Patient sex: M
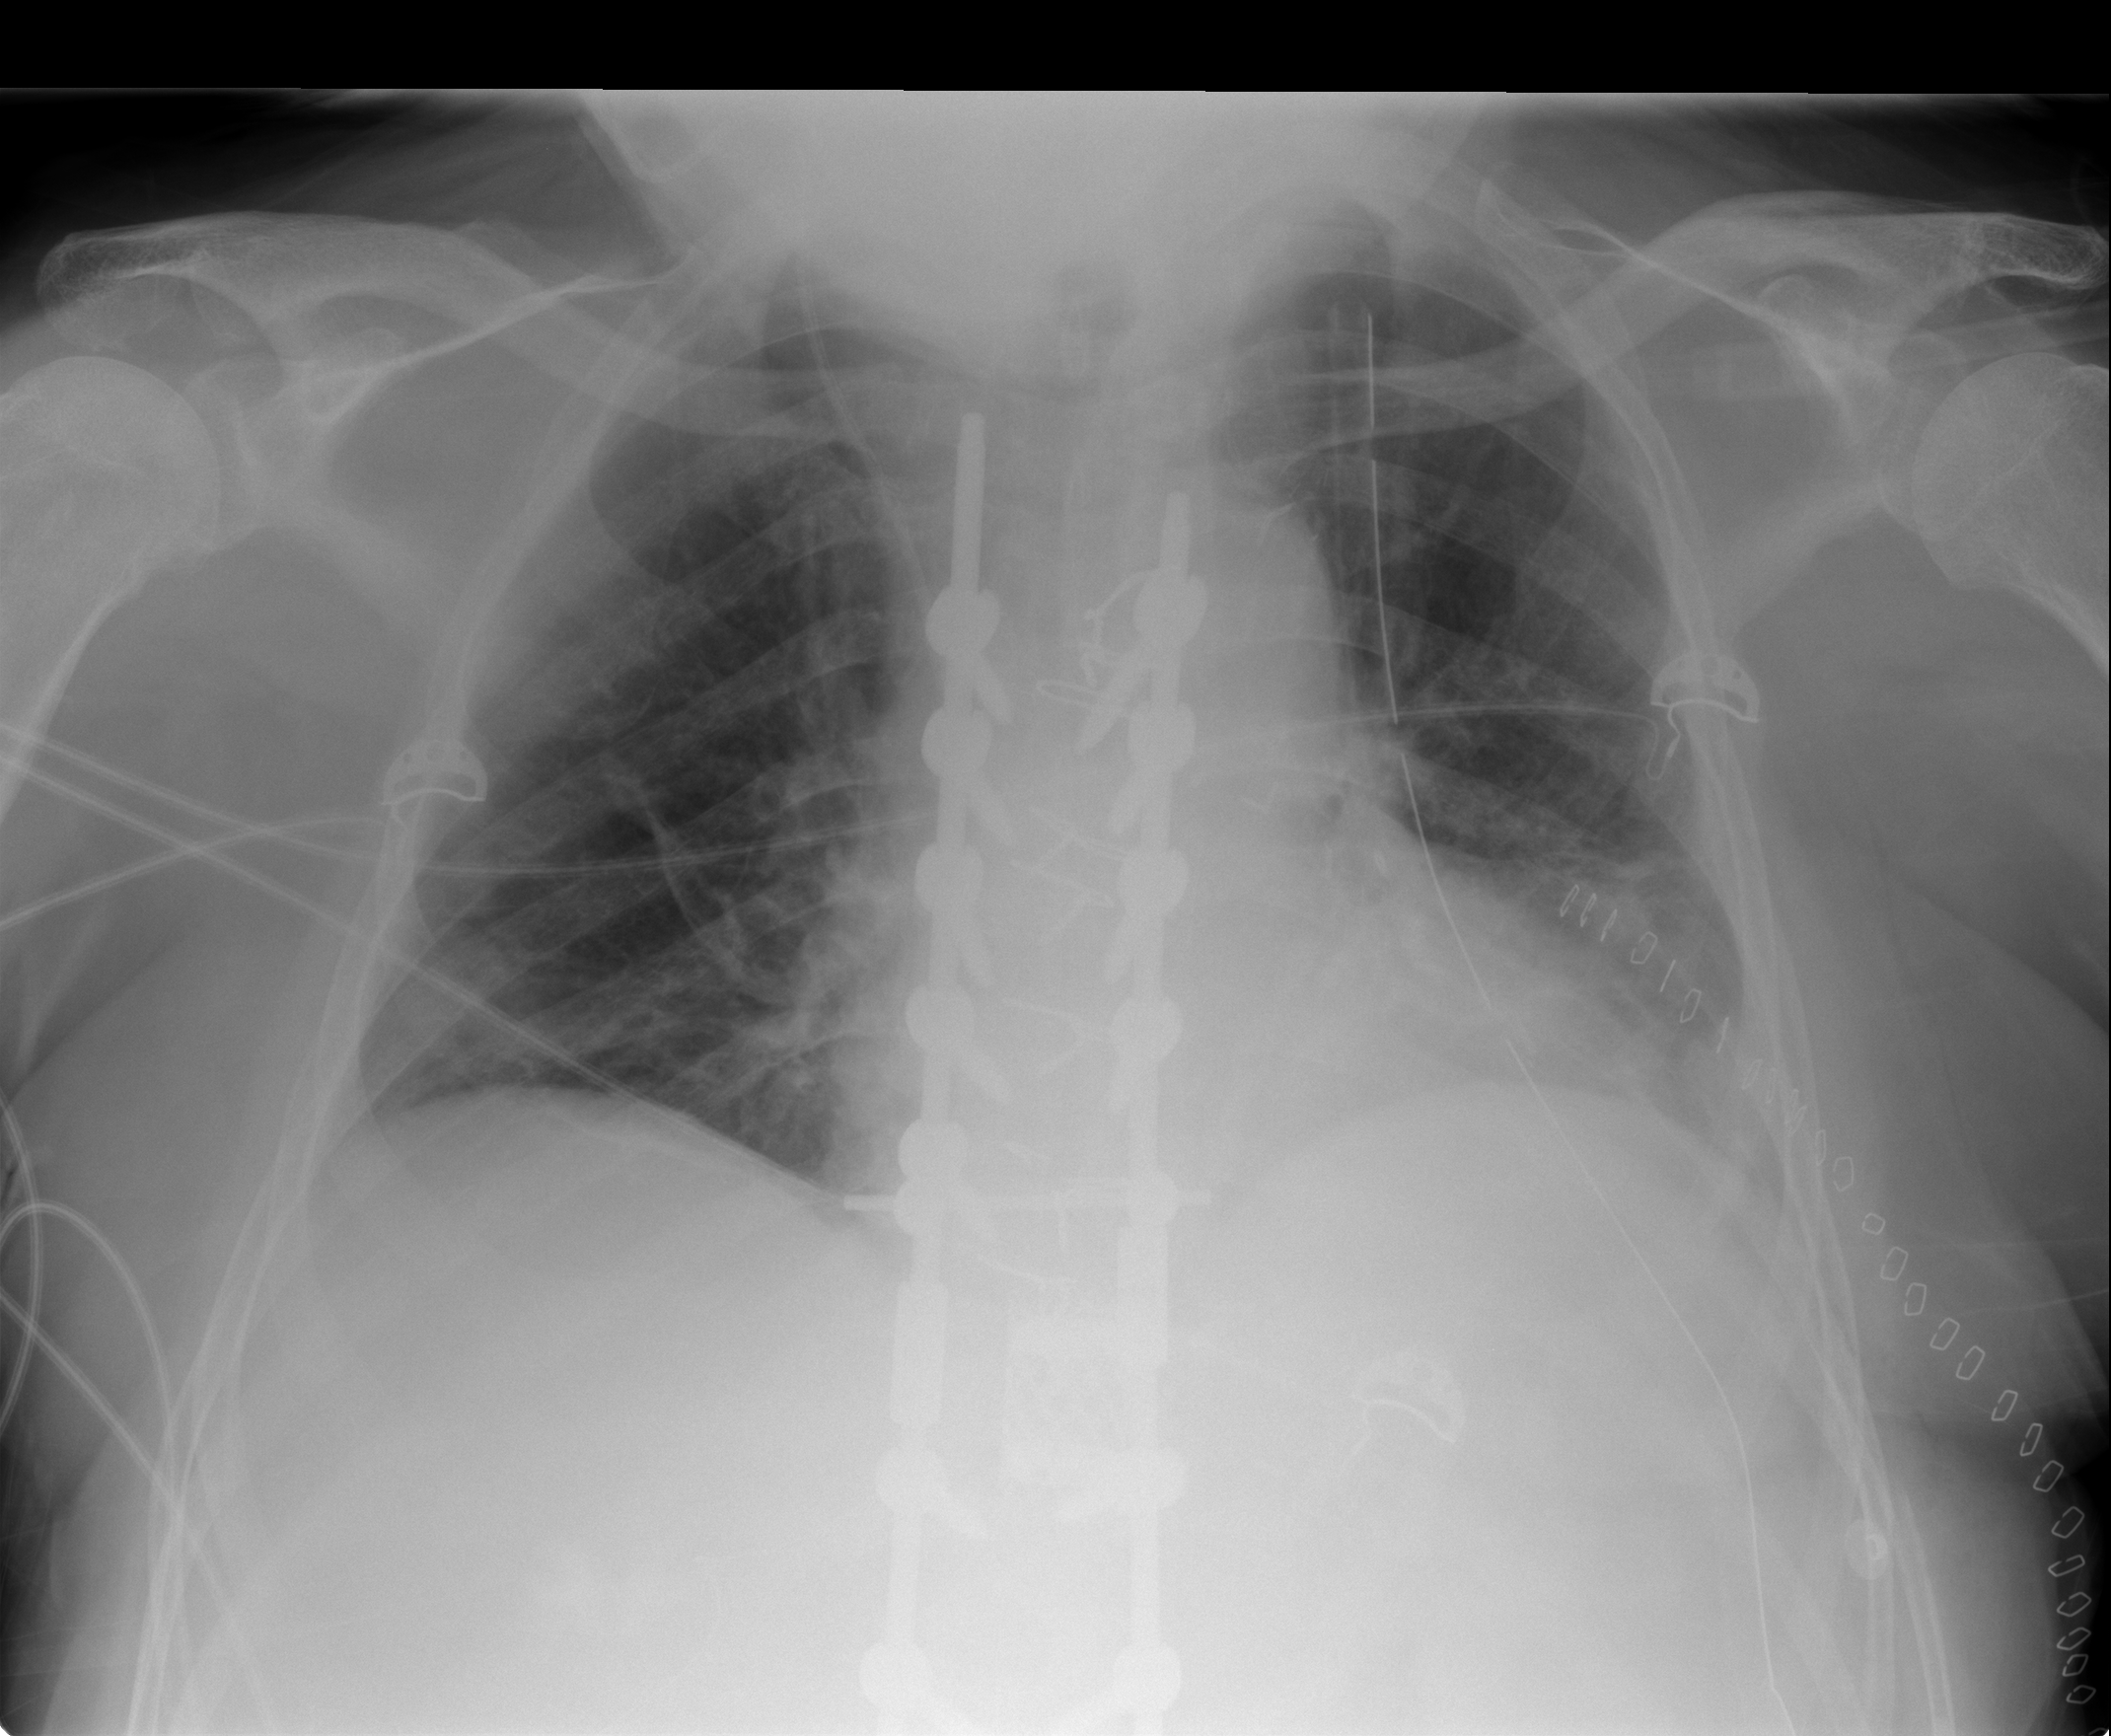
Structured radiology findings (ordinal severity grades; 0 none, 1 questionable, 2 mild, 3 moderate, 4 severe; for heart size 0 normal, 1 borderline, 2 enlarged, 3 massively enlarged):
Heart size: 0
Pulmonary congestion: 0
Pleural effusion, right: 0
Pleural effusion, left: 1
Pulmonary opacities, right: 0
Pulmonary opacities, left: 0
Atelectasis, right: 1
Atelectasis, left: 1